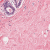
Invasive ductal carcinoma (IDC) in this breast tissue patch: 0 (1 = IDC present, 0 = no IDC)